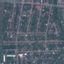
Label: Residential